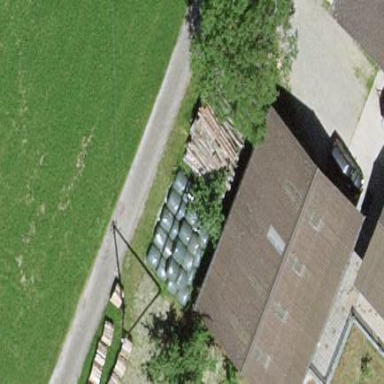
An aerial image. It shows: Farm auxiliary building.